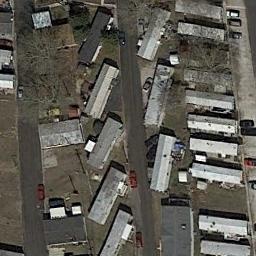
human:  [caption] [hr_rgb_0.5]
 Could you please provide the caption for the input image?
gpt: There are a row of colorful mobile homes on both sides of the road .

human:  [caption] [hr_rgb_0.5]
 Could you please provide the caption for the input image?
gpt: The mobile home park has some mobile homes and some roads go through the mobile home park .

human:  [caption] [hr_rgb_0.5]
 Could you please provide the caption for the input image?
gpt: Many buildings of different shapes are in mobile home parks .

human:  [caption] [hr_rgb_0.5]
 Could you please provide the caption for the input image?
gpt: The mobile home park is on the bare land next to the road .

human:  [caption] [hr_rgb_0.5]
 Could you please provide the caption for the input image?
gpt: There are some gray buildings in the mobile home park .